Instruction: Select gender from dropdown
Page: traveler
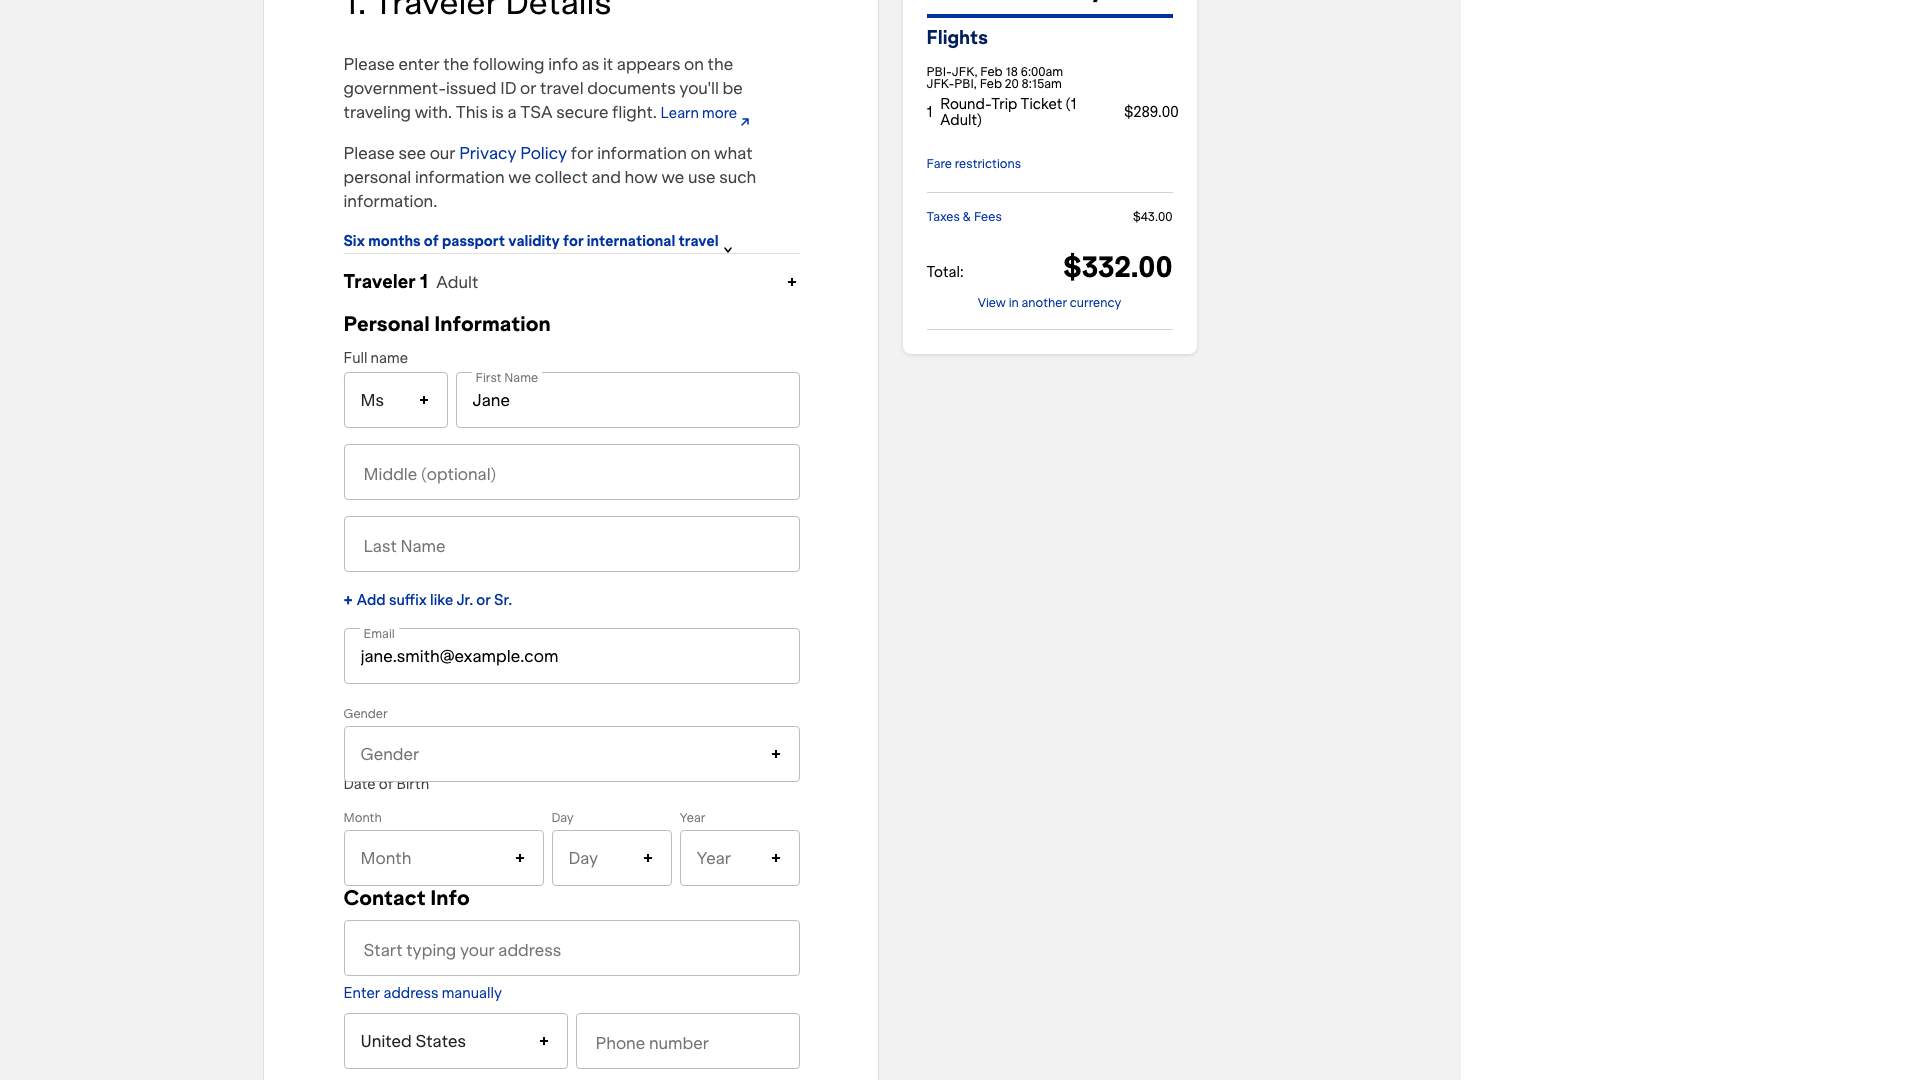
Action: click